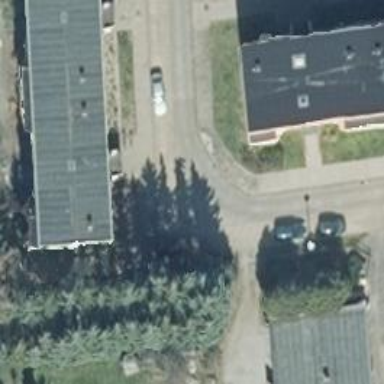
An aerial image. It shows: Residential road with concrete surface.